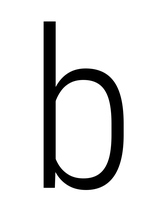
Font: Roboto_Condensed_Light